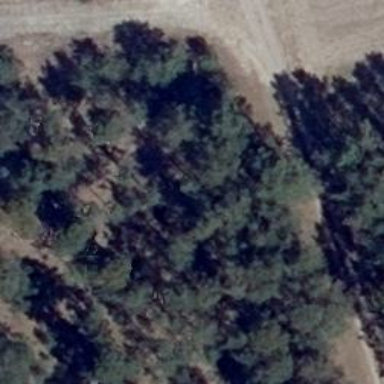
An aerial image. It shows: Hunting stand.